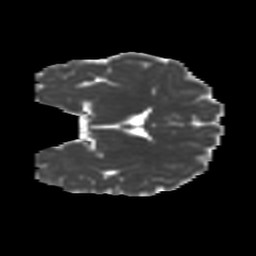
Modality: MD
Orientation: coronal
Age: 10
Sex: male
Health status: ill
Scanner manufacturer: ge
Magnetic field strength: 3 T
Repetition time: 7.5 s
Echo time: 0.079 s